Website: crate-barrel
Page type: gifting
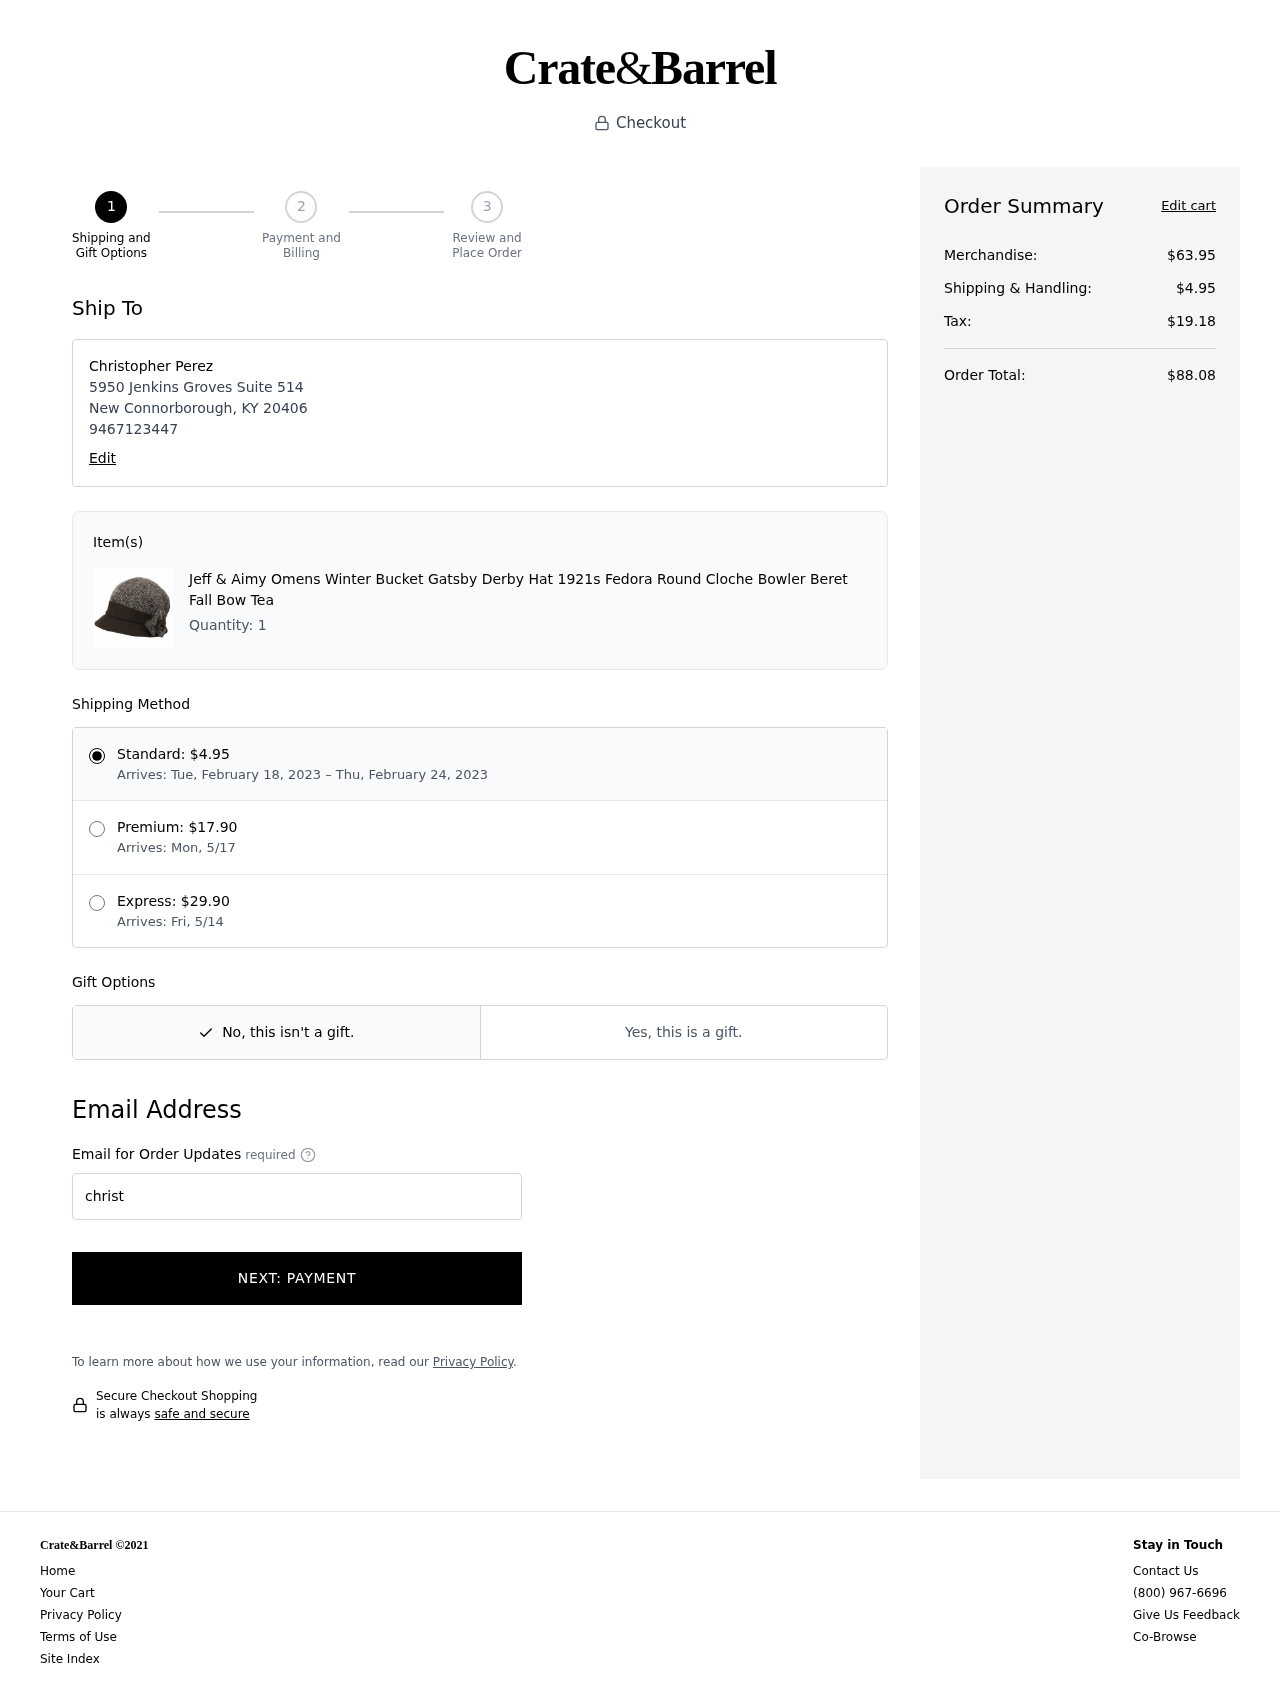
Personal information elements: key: PII_CITY
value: New Connorborough
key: PII_FULLNAME
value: Christopher Perez
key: PII_PHONE
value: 9467123447
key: PII_POSTCODE
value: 20406
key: PII_STATE_ABBR
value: KY
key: PII_STREET
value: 5950 Jenkins Groves Suite 514
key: PII_EMAIL
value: christopher.perez@hotmail.com
Product elements: key: PRODUCT1_NAME
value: Jeff & Aimy Omens Winter Bucket Gatsby Derby Hat 1921s Fedora Round Cloche Bowler Beret Fall Bow Tea
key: PRODUCT1_QUANTITY
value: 1
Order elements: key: ORDER_SHIPPING_DATE
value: February 18, 2023
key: ORDER_DELIVERY_DATE
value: February 24, 2023
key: ORDER_SUBTOTAL
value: $63.95
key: ORDER_SHIPPING_COST
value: $4.95
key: ORDER_TAX
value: $19.18
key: ORDER_TOTAL
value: $88.08